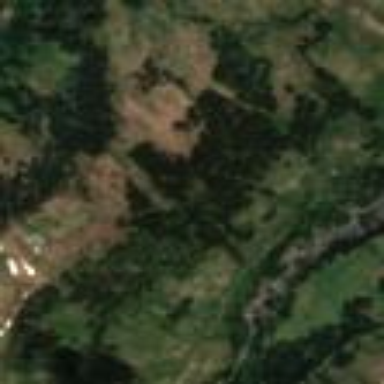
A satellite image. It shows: Forest area.